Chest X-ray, PA view. Patient: 74 years old, sex M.
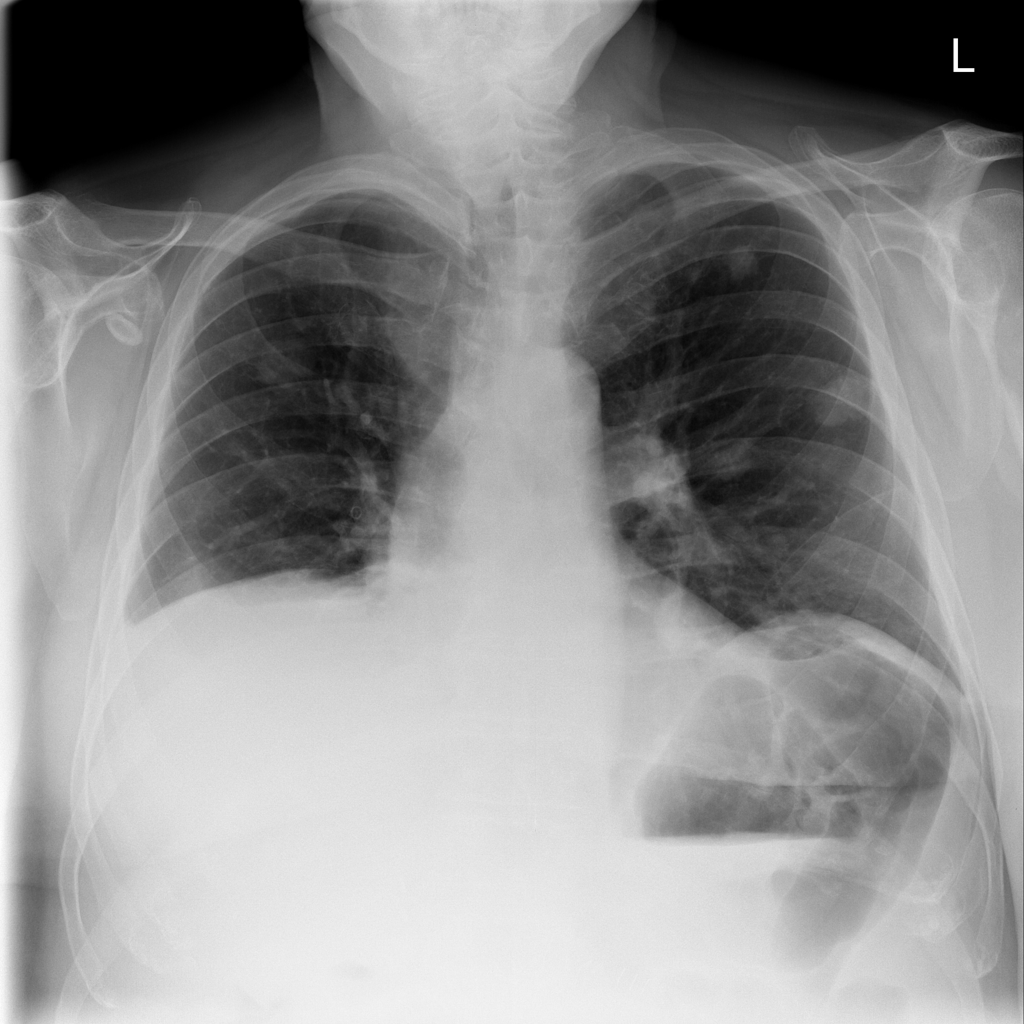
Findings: Effusion